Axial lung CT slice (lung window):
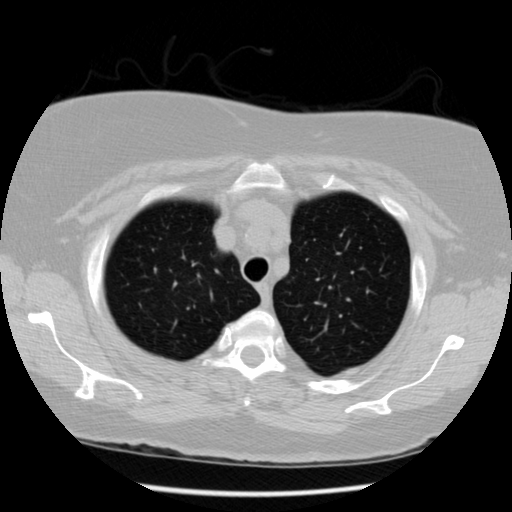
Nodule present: no